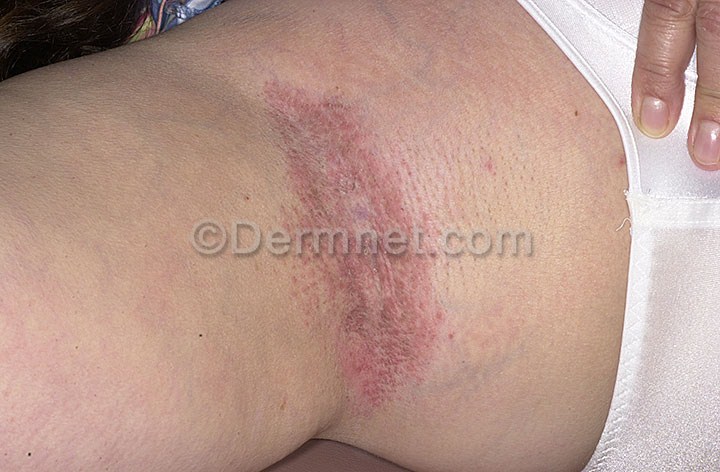
Disease: Psoriasis pictures Lichen Planus and related diseases